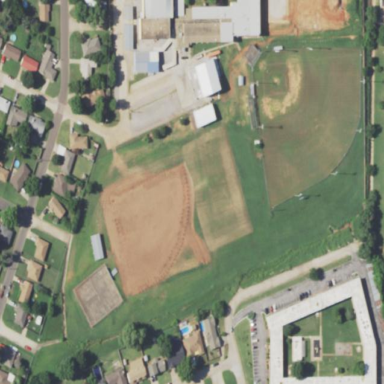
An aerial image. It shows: Baseball pitch for leisure and sports activities.